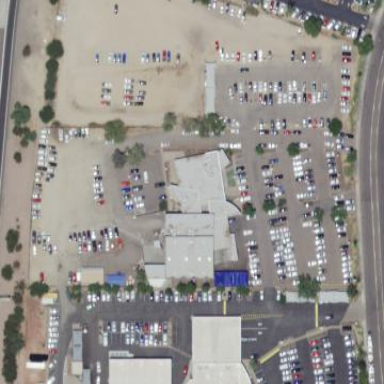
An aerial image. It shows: Building that houses car shop.